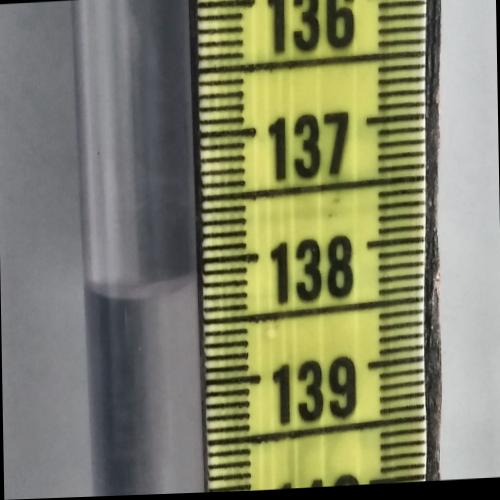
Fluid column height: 138.2 cm